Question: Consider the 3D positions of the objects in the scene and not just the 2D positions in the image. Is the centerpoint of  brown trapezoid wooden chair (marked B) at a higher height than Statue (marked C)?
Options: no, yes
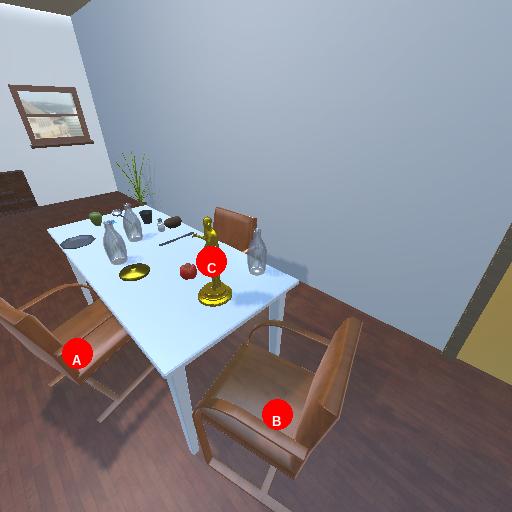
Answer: no